Question:
So while trying to set a parameter to a date, I get this unrecognized parameter value. I'm not sure what is causing this, I've tried many different variants ('d', "d", d, DateInterval.Day, etc.), but it is always in error. Why is dateadd not recognizing DateInterval values?
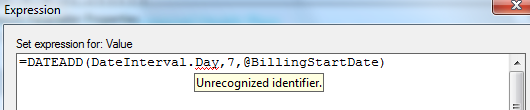
Answer: I think there are a couple of issues here.
The main one is that in SSRS expression you need to refer to parameters with 'Parameters!...' syntax, i.e.
'''
=DateAdd(DateInterval.Day, 7, Parameters!BillingStartDate.Value)
'''
The other issue is the expression editor itself; 'DateInterval...' is perfectly valid, but the editor will highlight it as an error. It's very misleading, but despite all indications to the contrary you should be able to use 'DateInterval.Day' in the expression without any issue.